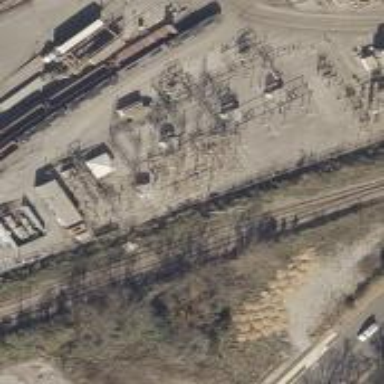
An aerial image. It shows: Power pole.